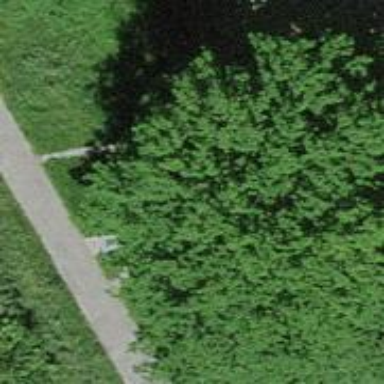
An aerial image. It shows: Bench.